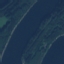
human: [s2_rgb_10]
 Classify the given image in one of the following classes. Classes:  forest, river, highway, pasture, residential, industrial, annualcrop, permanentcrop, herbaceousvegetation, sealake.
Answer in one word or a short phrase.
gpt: River